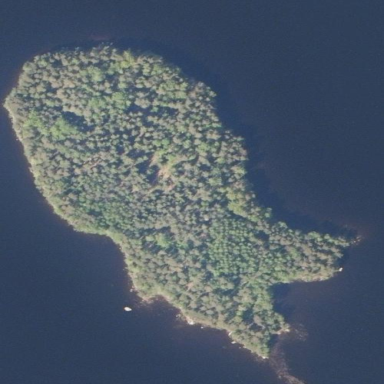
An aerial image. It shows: Mixed leaf woodland that serves as forest. It is classified as islet and consists of combination of mixed leaf types.